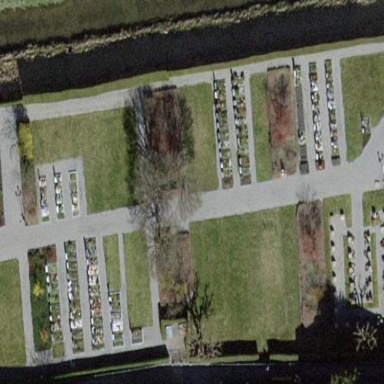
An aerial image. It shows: Grave yard.